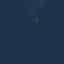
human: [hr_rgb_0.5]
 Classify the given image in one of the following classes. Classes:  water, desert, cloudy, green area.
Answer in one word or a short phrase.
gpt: water